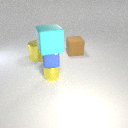
small yellow metal cylinder to the left of large brown rubber cube